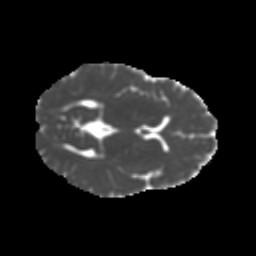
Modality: MD
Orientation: axial
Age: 12
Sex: female
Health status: ill
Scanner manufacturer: ge
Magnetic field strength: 3 T
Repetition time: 6.752 s
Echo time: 0.079 s